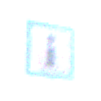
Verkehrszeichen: Informationsstelle
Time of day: MorningAfternoon
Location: Outdoor (Nature)
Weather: Clear
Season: NotSpecified
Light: Natural